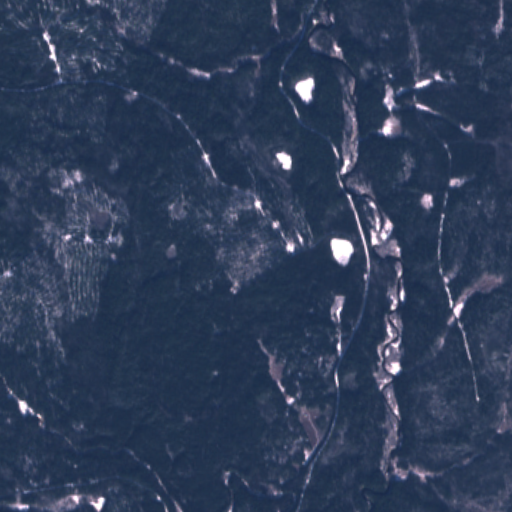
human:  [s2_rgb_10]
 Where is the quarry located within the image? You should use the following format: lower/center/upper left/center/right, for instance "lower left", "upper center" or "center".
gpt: There is no quarry in the image.